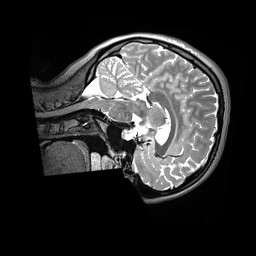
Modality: T2w
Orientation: sagittal
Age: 21
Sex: female
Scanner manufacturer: siemens
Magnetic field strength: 3 T
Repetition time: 3.2 s
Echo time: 0.408 s